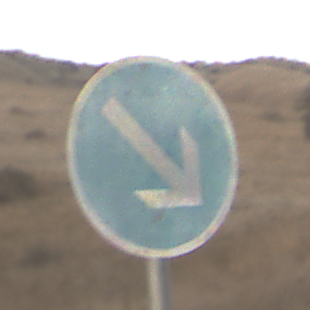
Verkehrszeichen: VorgeschriebeneVorbeifahrtRechts
Umgebung: Outdoor, RoadRail
Tageszeit: SunriseSunset
Wetter: PartlyCloudy
Licht: Natural
Jahreszeit: NotSpecified
Kontrast: LowContrast